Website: macys
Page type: billing-address
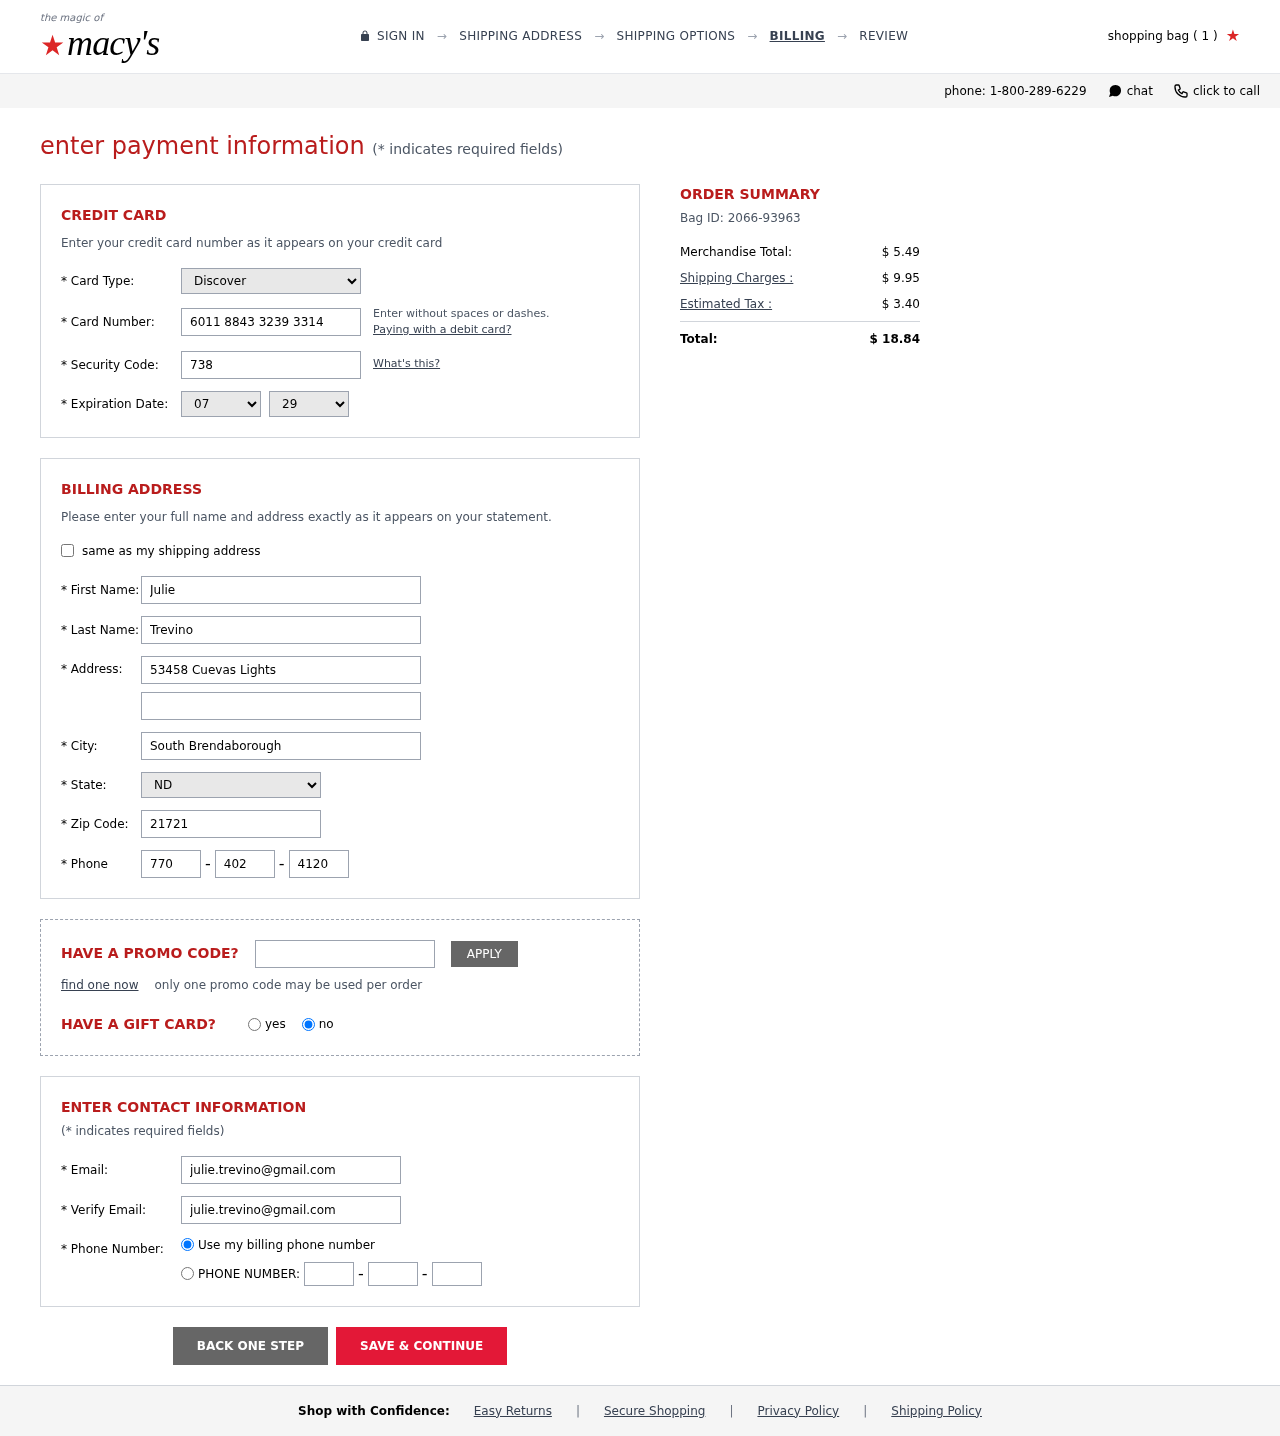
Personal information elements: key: PII_CARD_CVV
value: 738
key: PII_CARD_EXPIRY_MONTH
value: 07
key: PII_CARD_EXPIRY_YEAR
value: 29
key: PII_CARD_NUMBER
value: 6011 8843 3239 3314
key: PII_CARD_TYPE
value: Discover
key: PII_CITY
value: South Brendaborough
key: PII_EMAIL
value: julie.trevino@gmail.com
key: PII_FIRSTNAME
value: Julie
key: PII_LASTNAME
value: Trevino
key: PII_PHONE_AREA
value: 770
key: PII_PHONE_PREFIX
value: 402
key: PII_PHONE_SUFFIX
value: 4120
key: PII_POSTCODE
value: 21721
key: PII_STATE_ABBR
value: ND
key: PII_STREET
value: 53458 Cuevas Lights
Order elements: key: ORDER_NUM_ITEMS
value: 1
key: ORDER_ID
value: Bag ID: 2066-93963
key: ORDER_SUBTOTAL
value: $ 5.49
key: ORDER_SHIPPING_COST
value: $ 9.95
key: ORDER_TAX
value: $ 3.40
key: ORDER_TOTAL
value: $ 18.84